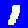
Digit: 1